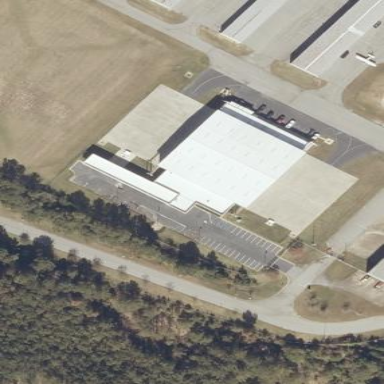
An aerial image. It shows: Hangar located at airport.